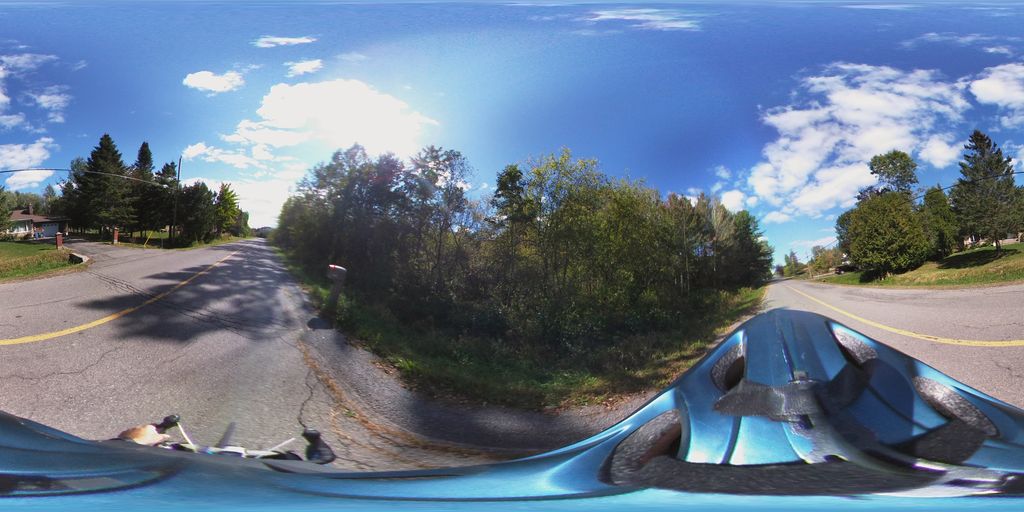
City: ottawa-gatineau